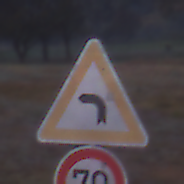
Verkehrszeichen: KurveLinks
Zusatzzeichen unten: Geschwindigkeit70
Umgebung: Outdoor, Nature
Tageszeit: SunriseSunset
Wetter: Clear
Licht: Natural
Jahreszeit: NotSpecified
Kontrast: LowContrast